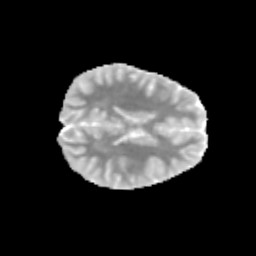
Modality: MD
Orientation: axial
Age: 9
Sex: female
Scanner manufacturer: siemens
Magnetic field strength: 3 T
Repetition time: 3.8 s
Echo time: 0.07 s